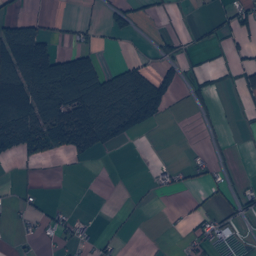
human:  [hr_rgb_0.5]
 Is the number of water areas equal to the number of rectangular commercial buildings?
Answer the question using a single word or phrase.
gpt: no

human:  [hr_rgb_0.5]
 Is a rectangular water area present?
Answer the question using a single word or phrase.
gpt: yes

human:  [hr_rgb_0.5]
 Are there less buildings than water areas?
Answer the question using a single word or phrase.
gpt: no

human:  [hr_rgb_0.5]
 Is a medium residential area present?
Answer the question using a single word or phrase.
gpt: no

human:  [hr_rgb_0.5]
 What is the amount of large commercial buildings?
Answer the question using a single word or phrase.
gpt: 123

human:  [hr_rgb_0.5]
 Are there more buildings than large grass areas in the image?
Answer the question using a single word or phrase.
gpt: yes

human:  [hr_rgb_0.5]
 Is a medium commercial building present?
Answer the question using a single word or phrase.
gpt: yes

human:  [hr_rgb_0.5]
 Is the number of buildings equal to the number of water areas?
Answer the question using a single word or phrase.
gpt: no

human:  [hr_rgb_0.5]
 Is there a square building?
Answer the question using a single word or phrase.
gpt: yes

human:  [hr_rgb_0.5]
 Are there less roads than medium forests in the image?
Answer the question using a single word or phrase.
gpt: no

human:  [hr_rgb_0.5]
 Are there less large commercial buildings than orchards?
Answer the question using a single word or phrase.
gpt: yes

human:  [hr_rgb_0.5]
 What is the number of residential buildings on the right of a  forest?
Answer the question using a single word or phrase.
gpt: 136

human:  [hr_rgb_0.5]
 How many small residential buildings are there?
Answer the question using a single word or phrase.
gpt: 131

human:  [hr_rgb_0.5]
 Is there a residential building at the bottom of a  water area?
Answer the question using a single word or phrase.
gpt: yes

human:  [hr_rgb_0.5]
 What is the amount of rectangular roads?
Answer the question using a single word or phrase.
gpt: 0

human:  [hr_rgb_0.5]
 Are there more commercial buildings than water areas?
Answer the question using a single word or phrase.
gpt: no

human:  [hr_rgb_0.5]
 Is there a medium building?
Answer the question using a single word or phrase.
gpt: yes

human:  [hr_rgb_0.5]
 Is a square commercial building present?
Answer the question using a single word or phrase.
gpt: no

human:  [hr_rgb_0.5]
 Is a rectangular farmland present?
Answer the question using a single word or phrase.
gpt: yes

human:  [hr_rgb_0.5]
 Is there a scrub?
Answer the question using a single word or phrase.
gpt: yes

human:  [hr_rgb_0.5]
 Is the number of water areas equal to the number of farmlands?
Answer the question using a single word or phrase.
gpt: no

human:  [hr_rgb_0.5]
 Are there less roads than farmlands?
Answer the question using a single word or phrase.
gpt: no

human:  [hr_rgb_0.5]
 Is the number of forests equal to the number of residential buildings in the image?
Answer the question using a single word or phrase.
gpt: no

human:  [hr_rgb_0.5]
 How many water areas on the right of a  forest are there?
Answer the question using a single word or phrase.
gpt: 14

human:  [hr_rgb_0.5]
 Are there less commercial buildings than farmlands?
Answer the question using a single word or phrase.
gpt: yes

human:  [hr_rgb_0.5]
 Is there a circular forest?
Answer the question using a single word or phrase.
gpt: no

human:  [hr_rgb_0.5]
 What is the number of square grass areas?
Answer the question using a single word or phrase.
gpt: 0

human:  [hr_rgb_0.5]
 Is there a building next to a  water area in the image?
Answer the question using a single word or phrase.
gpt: yes

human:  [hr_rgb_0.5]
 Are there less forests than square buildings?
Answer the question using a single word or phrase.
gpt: no

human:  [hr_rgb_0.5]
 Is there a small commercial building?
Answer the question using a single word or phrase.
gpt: yes

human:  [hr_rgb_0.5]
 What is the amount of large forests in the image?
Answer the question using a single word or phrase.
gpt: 50

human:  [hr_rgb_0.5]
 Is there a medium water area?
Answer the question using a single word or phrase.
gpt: no

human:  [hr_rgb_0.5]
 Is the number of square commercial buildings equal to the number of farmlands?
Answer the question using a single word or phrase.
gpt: no

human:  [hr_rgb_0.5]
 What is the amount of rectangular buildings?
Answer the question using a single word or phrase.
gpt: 103

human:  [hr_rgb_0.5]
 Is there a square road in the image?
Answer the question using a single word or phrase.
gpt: no

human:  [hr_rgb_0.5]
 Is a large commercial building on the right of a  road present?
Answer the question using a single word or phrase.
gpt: no